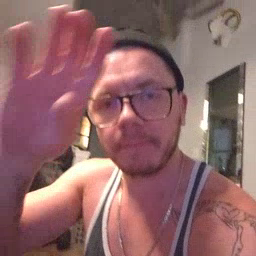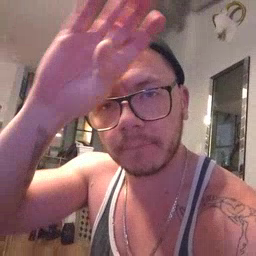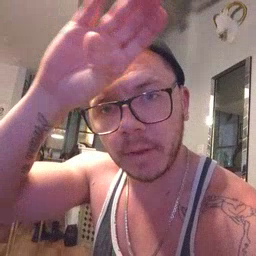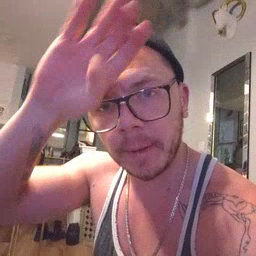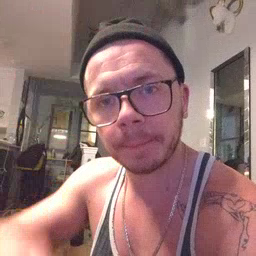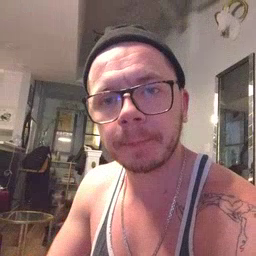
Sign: fireman